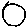
Label: circle